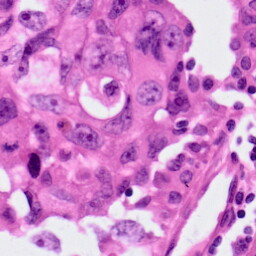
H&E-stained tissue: Lung